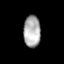
Tissue: prostate
Cell type: T cells
Senescence score: 0.3454
Nuclear area (px): 535
Mean DAPI intensity: 171.168